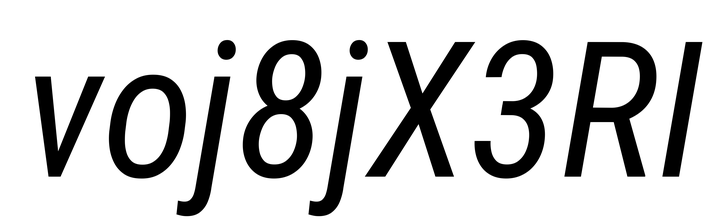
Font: Roboto-Italic_Condensed_Italic